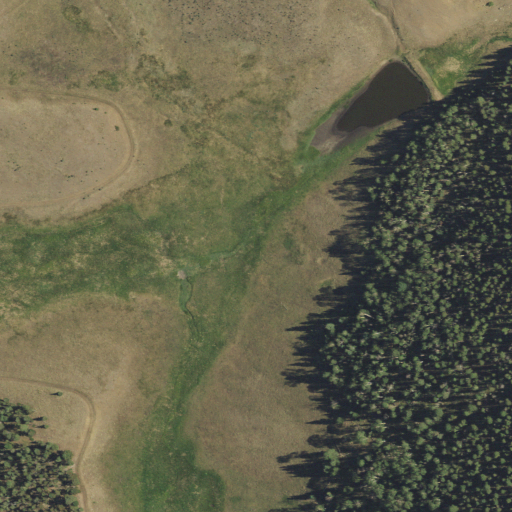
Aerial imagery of plain(s) in New Mexico named Italian Park containing shrub, evergreen forest, and herbaceous wetlands